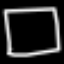
Label: square